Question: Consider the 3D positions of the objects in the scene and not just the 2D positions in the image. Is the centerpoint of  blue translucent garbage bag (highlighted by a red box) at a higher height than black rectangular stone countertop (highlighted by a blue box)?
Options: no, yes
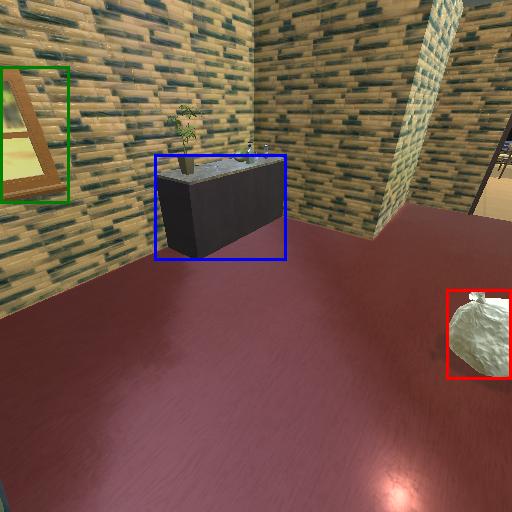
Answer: no